This wavelet scalogram was computed from a rotor test-rig vibration snapshot. Based on the visible evidence, which rotor condition applies: normal, misalignment, unbalance, looseness?
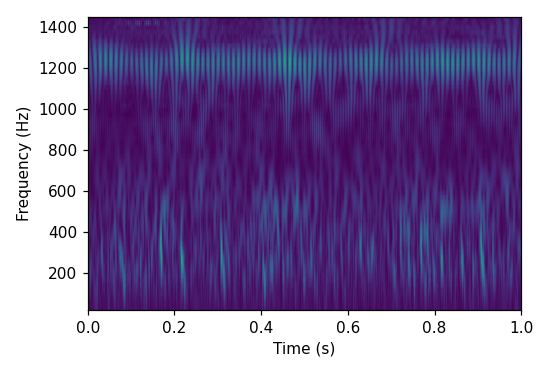
Answer: misalignment